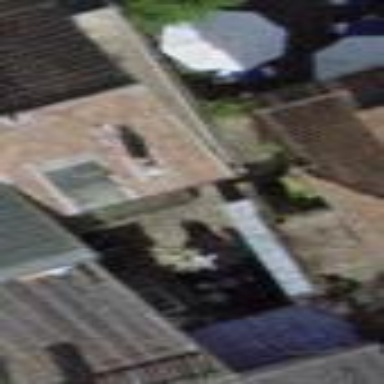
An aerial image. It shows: Garden enclosed by fence.